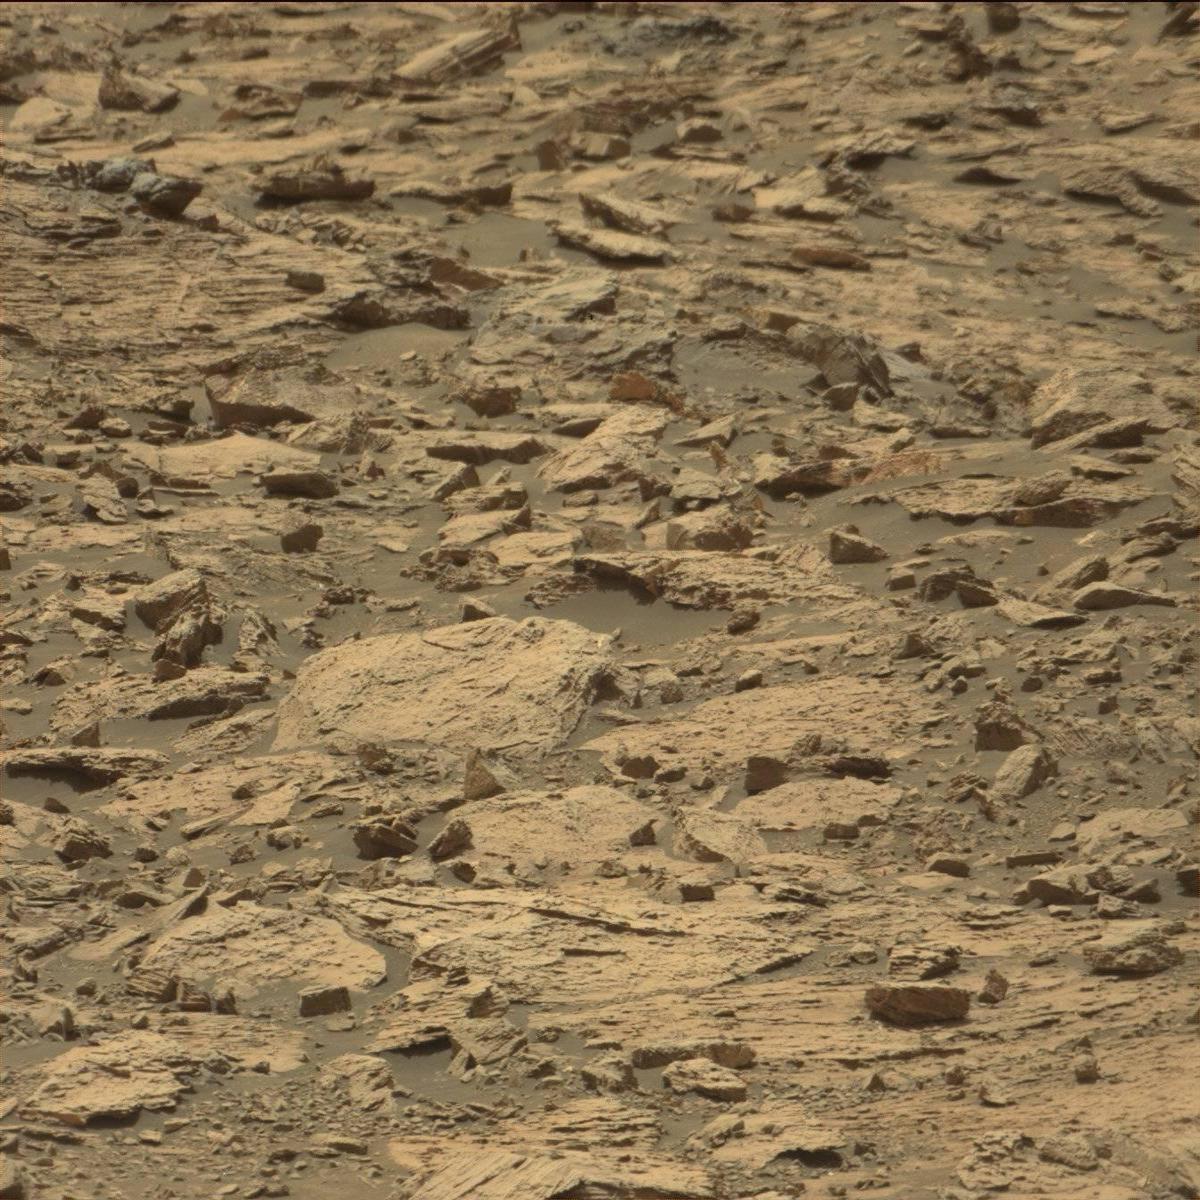
Terrain classes present: Bedrock, Sand / Soil